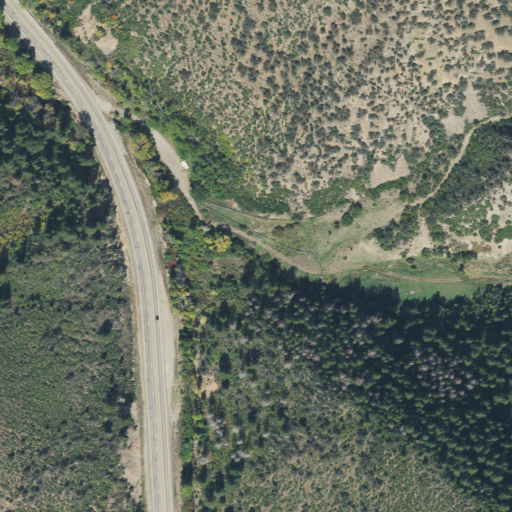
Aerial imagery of valley in Utah named Center Canyon containing deciduous forest, evergreen forest, open development, low intensity development, shrub, mixed forest, and medium intensity development